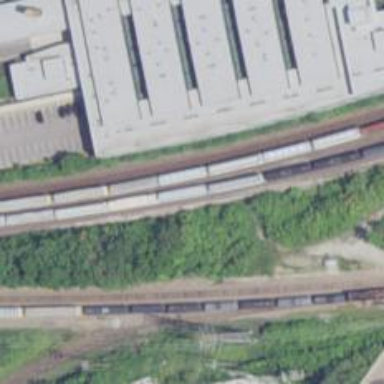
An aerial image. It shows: Railway siding with rails.